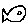
Label: fish